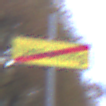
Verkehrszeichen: EndeDerUmleitungsankuendigung
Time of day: SunriseSunset
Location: Outdoor (Urban)
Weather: PartlyCloudy
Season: NotSpecified
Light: Natural